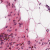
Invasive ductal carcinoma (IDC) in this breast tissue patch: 0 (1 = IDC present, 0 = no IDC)